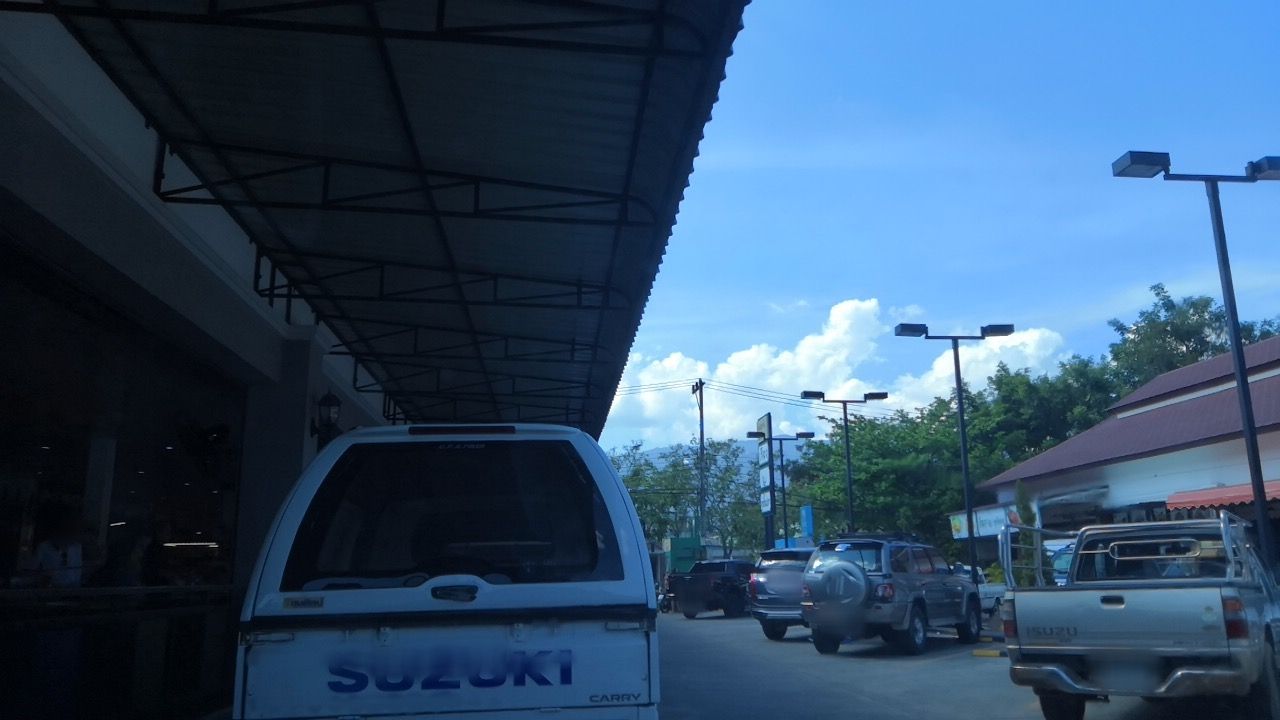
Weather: clear
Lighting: day
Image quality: good
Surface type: driving surface
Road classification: service
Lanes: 1
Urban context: semi-dense urban cluster
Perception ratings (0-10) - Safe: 1.45, Lively: 8.74, Beautiful: 4.15, Boring: 3.55, Depressing: 7.71, Wealthy: 2.89